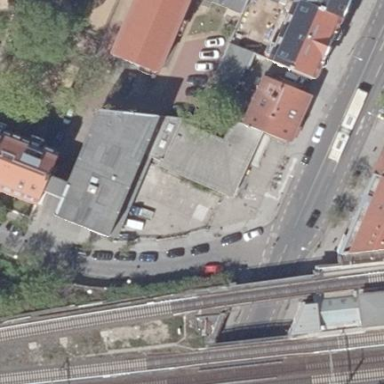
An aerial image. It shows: Historic commercial building.